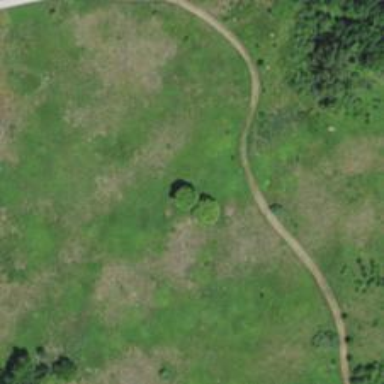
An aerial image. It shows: Natural path.